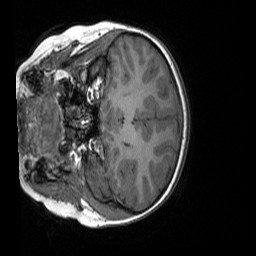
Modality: T1w
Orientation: coronal
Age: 7
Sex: female
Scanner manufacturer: siemens
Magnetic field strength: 3 T
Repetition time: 1.65 s
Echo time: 0.00203 s